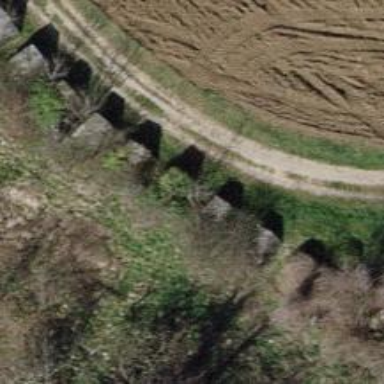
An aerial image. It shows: Block barrier.